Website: bh-photo
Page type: address-validator
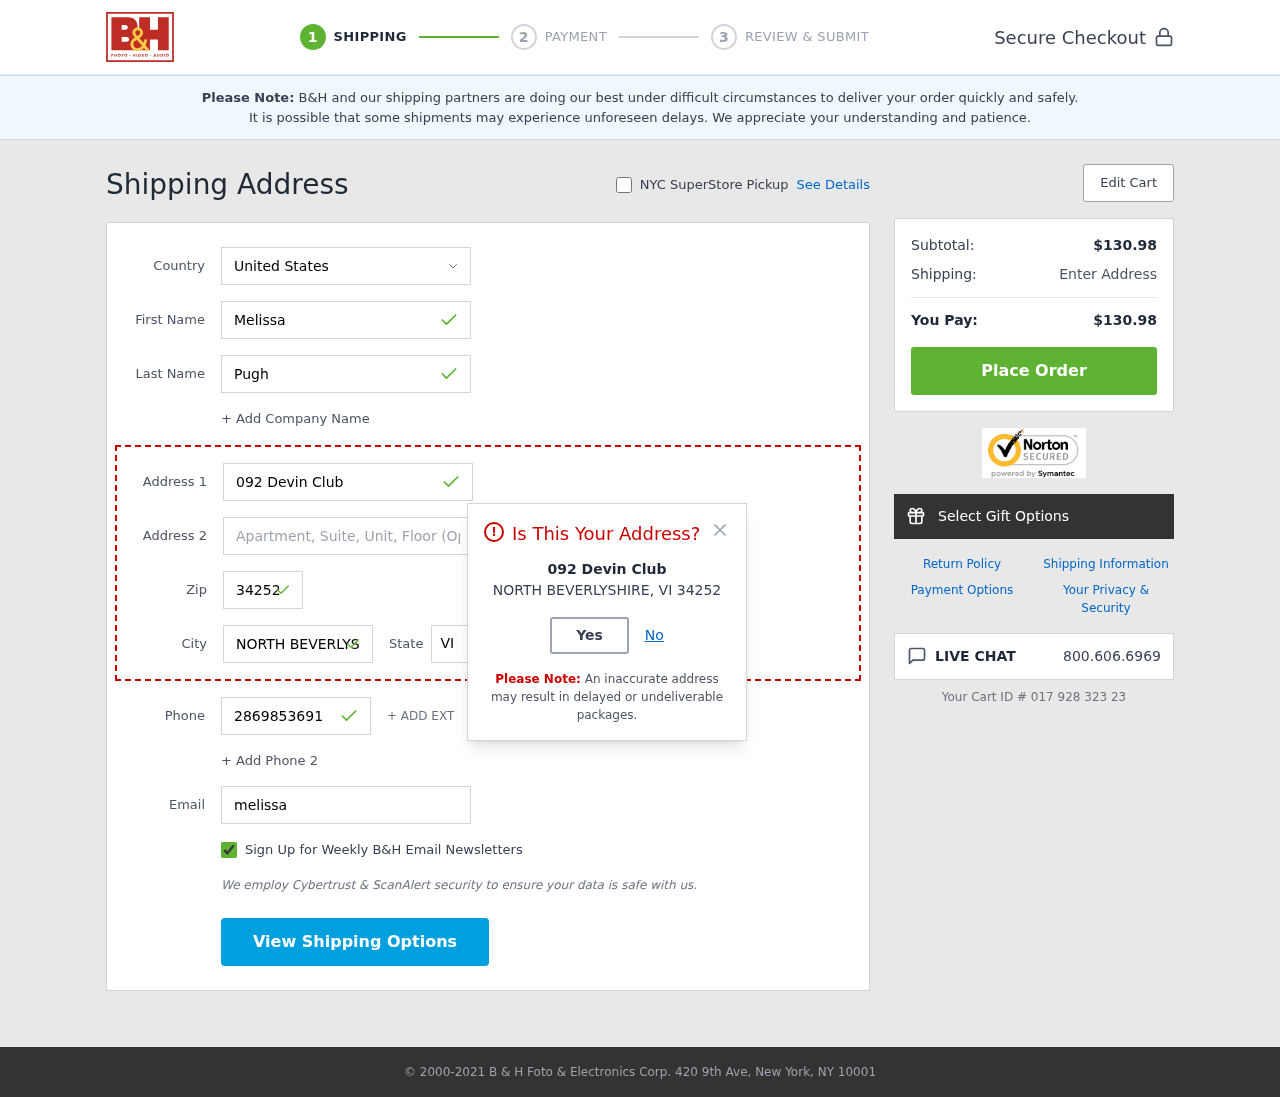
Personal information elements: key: PII_CITY
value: North Beverlyshire
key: PII_COUNTRY
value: United States
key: PII_EMAIL
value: melissa_pugh@hotmail.com
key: PII_FIRSTNAME
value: Melissa
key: PII_LASTNAME
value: Pugh
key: PII_PHONE
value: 2869853691
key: PII_POSTCODE
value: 34252
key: PII_STATE_ABBR
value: VI
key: PII_STREET
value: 092 Devin Club
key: PII_CITY_MODAL
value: NORTH BEVERLYSHIRE
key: PII_STATE
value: VI
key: PII_POSTCODE_FULL
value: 34252
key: PII_POSTCODE_NUMERIC
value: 34252
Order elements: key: ORDER_SUBTOTAL
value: $130.98
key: ORDER_TOTAL
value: $130.98
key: ORDER_ID
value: Your Cart ID # 017 928 323 23